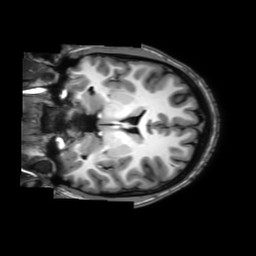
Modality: T1w
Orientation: coronal
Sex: male
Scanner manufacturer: philips
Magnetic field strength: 3 T
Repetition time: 0.01236 s
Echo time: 0.00348 s